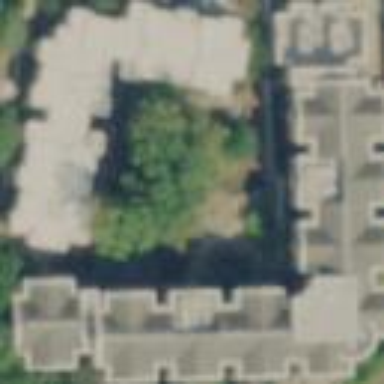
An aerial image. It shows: Building identified as Residence Halls.